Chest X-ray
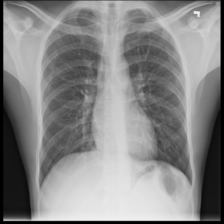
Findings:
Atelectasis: negative
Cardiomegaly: negative
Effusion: negative
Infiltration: negative
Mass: negative
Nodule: negative
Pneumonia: negative
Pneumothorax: negative
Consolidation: negative
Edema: negative
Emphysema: negative
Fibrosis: negative
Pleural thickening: negative
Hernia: negative